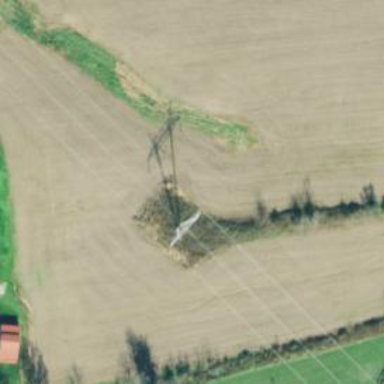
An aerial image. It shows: Lattice structure tower.